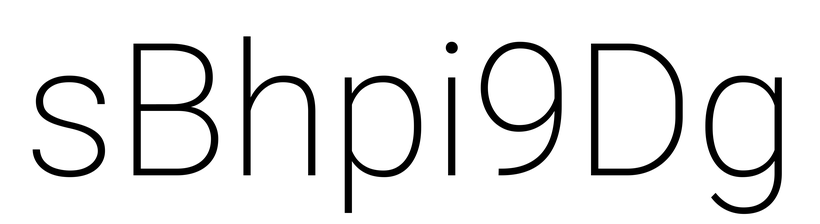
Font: Roboto_ExtraLight